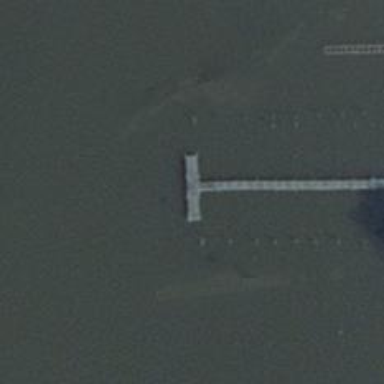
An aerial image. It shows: Man-made pier.